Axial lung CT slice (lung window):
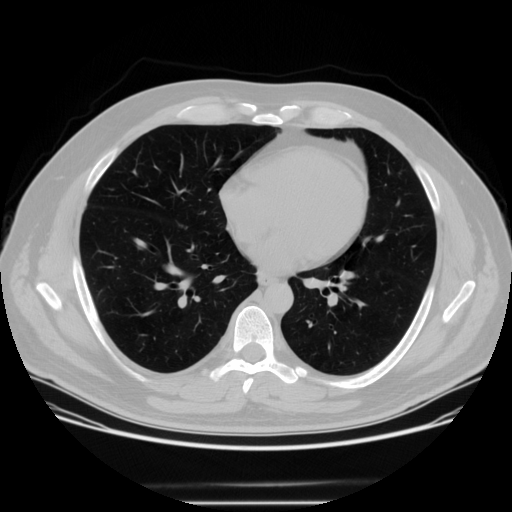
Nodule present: no